Question: i want to make a grouped table view like the one below

what are your suggestions? What i have done till now is a grouped table view and the code is the one below
'''
#pragma mark - Table view data source
- (NSString *)tableView:(UITableView *)tableView titleForHeaderInSection:(NSInteger)section {
if(section == 0)
return @"Countries to visit";
else
return @"Countries visited";
}
- (void)tableView:(UITableView *)tableView willDisplayHeaderView:(UIView *)view forSection:(NSInteger)section{
//displays the header of the tableView
self.tableView.tableHeaderView = view;
}
- (void) tableView:(UITableView *)tableView viewForHeaderInSection:(NSInteger)section{
UIView *sectionHeader = [[UIView alloc]initWithFrame:CGRectMake(0, 0, 200, 200)];
UITextField *textField = [[UITextField alloc]initWithFrame:CGRectMake(20, 20, 100, 50)];
textField.text = @"shit";
[sectionHeader addSubview:textField];
self.tableView.tableHeaderView = sectionHeader;
}
- (NSInteger)numberOfSectionsInTableView:(UITableView *)tableView
{
// Return the number of sections.
return 5;
}
- (NSInteger)tableView:(UITableView *)tableView numberOfRowsInSection:(NSInteger)section {
// Return the number of rows in the section.
return 10;
}
-(CGFloat)tableView:(UITableView *)tableView heightForRowAtIndexPath:(NSIndexPath *)indexPath{
return 80.0;
}
- (UITableViewCell *)tableView:(UITableView *)tableView cellForRowAtIndexPath:(NSIndexPath *)indexPath {
static NSString *CellIdentifier = @"ApplicationCell";
ApplicationCell *cell = (ApplicationCell *)[tableView dequeueReusableCellWithIdentifier:CellIdentifier];
if (cell == nil)
{
cell = [[CompositeSubviewBasedApplicationCell alloc] initWithStyle:UITableViewCellStyleDefault
reuseIdentifier:CellIdentifier];
}
// setting the background images for the selected and the normal actions!
CGRect framme = cell.frame;
UIImage *image = [UIImage imageNamed:@"buttonCellBackground_03.png"];
UIImage *imageThumb = [UIImage imageNamed:@"buttonView.png"];
UIImageView* imageView = [[UIImageView alloc] initWithImage:image];
[imageView setFrame:CGRectMake(framme.origin.x+29, 0, 290, 80)];
[cell setBackgroundView:[[UIImageView alloc]initWithImage:imageThumb] ];
[cell.backgroundView addSubview:imageView];
UIImage *image2 = [UIImage imageNamed:@"ButtonViewSelected.png"];
UIImage *imageThumb2 = [UIImage imageNamed:@"buttonView.png"];
UIImageView* imageView2 = [[UIImageView alloc] initWithImage:image2];
[imageView2 setFrame:CGRectMake(framme.origin.x+29, 0, 290, 80)];
[cell setSelectedBackgroundView:[[UIImageView alloc]initWithImage:imageThumb2] ];
[cell.selectedBackgroundView addSubview:imageView2];
return cell;
}
'''
the headers i guess will contain the title and the background?
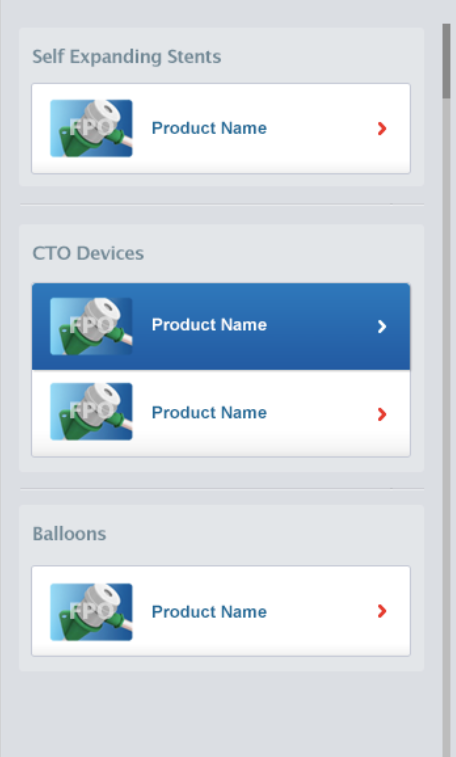
Answer: You must create a custom UITableViewCell